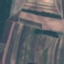
Land use / land cover: PermanentCrop